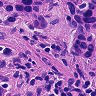
Metastatic tissue present: yes